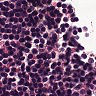
Metastatic tissue present: no